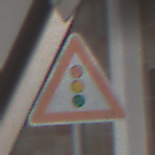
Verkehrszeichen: Lichtzeichenanlage
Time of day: MorningAfternoon
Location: Roofed (Urban)
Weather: PartlyCloudy
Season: NotSpecified
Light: Natural